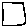
Label: square